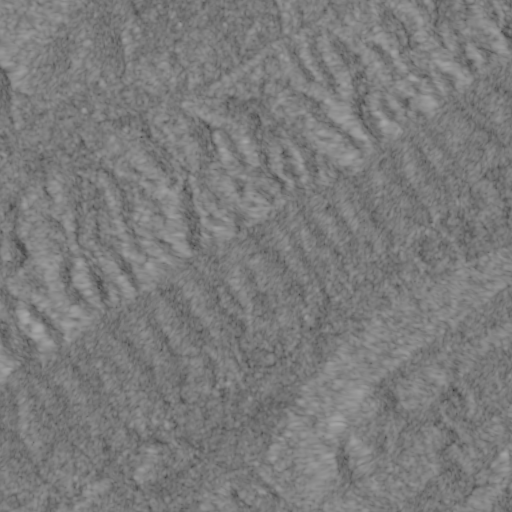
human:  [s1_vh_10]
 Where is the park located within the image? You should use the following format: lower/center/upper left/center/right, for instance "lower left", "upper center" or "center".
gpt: The park is located in the lower center of the image.
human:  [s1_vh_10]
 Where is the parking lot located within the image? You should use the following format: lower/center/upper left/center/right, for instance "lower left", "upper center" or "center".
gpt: The parking lot is located in the lower left of the image.
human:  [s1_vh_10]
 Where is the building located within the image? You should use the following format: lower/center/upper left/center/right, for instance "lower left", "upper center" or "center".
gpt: There is no building in the image.

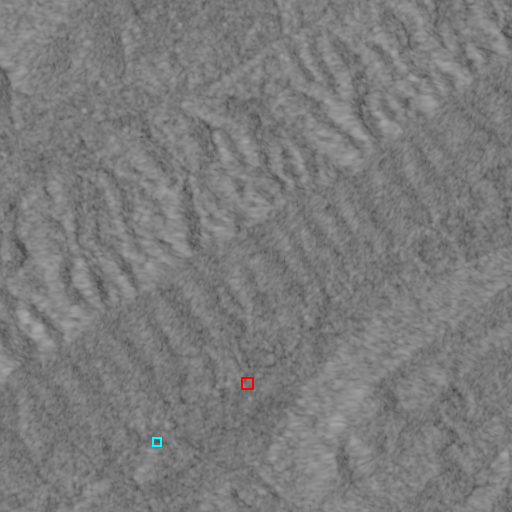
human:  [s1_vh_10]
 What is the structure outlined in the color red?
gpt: The structure outlined in red is a park.
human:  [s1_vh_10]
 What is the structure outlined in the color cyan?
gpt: The structure outlined in cyan is a parking lot.
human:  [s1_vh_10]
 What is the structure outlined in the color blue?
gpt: There is no blue outline.